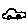
Label: car